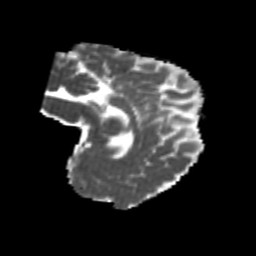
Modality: MD
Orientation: sagittal
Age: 23
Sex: female
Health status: healthy
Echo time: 0.074 s